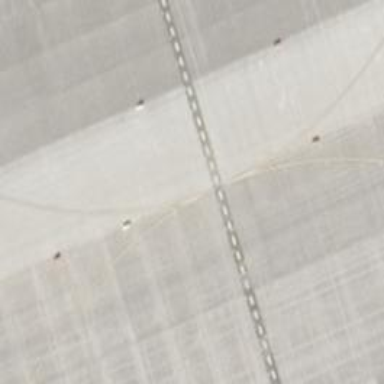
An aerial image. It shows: Concrete taxiway at the airport.